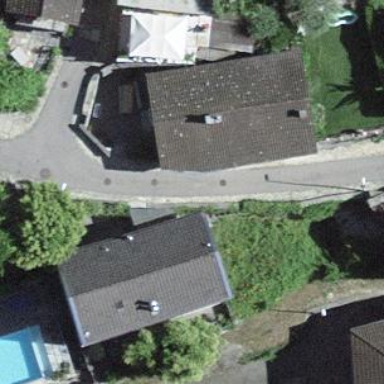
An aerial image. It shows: Alleyway designated as service road.